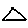
Label: triangle